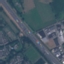
Land use / land cover class: Highway